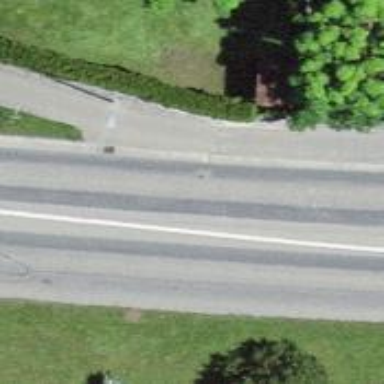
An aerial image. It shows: Footway.